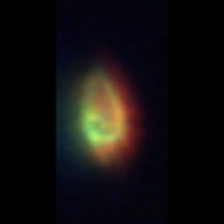
Taxon: Heterocapsa
Group: Dinoflagellates